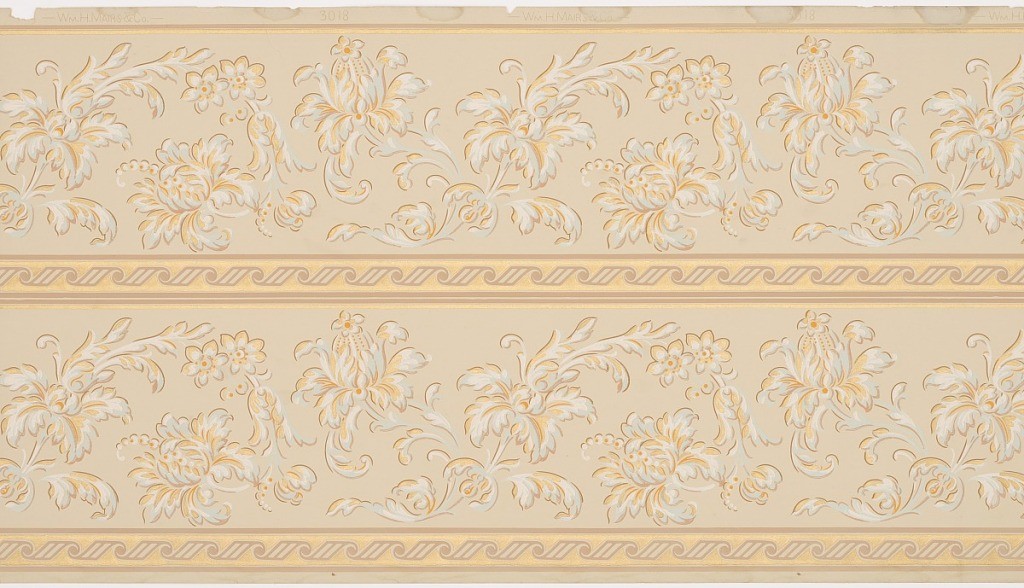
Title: Frieze
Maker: William H. Mairs and Company, Brooklyn, New York
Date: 1905–1915
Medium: Machine-printed paper
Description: Two bands of a repeating floral design separated by a geometric ornamental band and bordered on the bottom by a similar geometric band and on the top by two thin horizontal strips on a solid ground. Printed in white, metallic gold, beige, orange, light blue, brown and salmon-color.